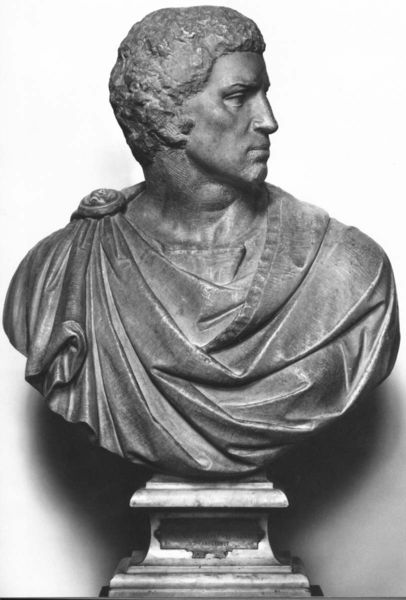
Titel: Brutus
Künstler: Michelangelo
Institution: Florenz, Bargello
Schlagwörter: dunkel, kopf, mann, umhang, grau, haar, hell, licht, marmor, mund, nase, ohr, profil, stirn, tuch, alt, hemd, augen, falten, sockel, stein, hals, herr, portrait, porträt, auge, gewand, haare, brosche, kinn, lippe, lippen, locken, skulptur, wangen, italien, beleuchtung, kaiser, falte, streng, büste, gerade, bronze, faltenwurf, podest, photographie, antike, linie, seite, herrscher, rom, römer, toga, her, borde, fotographie, tunika, römisch, profilansicht, ästhetisch, fibel, fiebel, unhang, kehlkopf, büster, konsul, portraitbüste, porträtbüste, südalpin, jöljöjöl, marmorstein